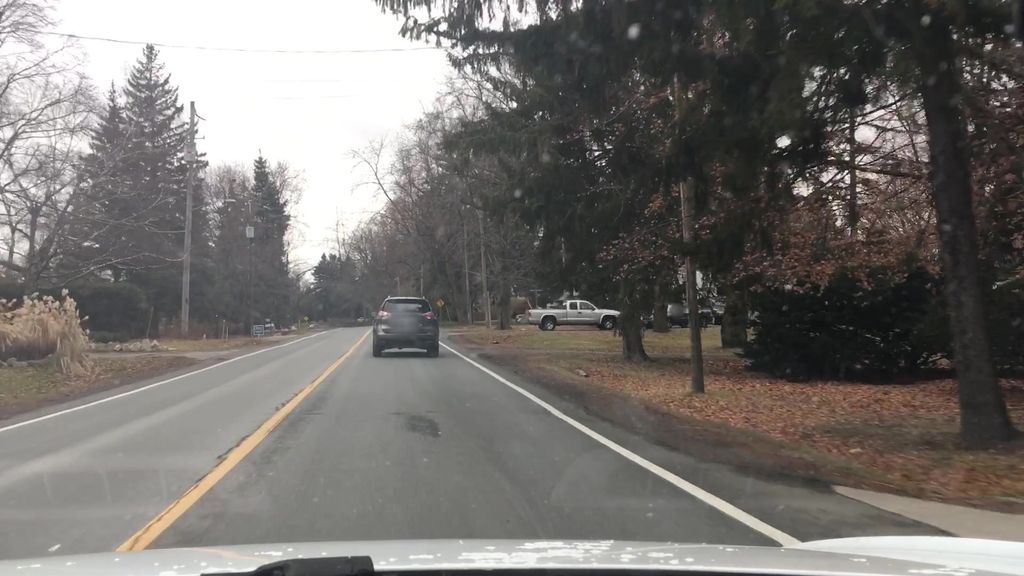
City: hamilton